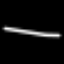
Label: line